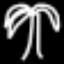
Label: palm tree